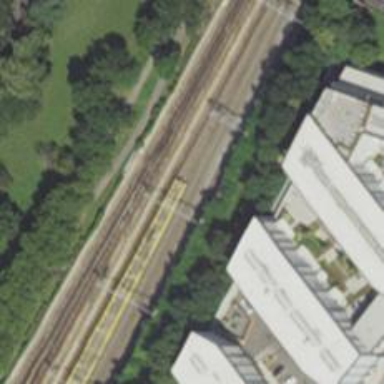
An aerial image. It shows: Railway with electrified contact lines.